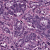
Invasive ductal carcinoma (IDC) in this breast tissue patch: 1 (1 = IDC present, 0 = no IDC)